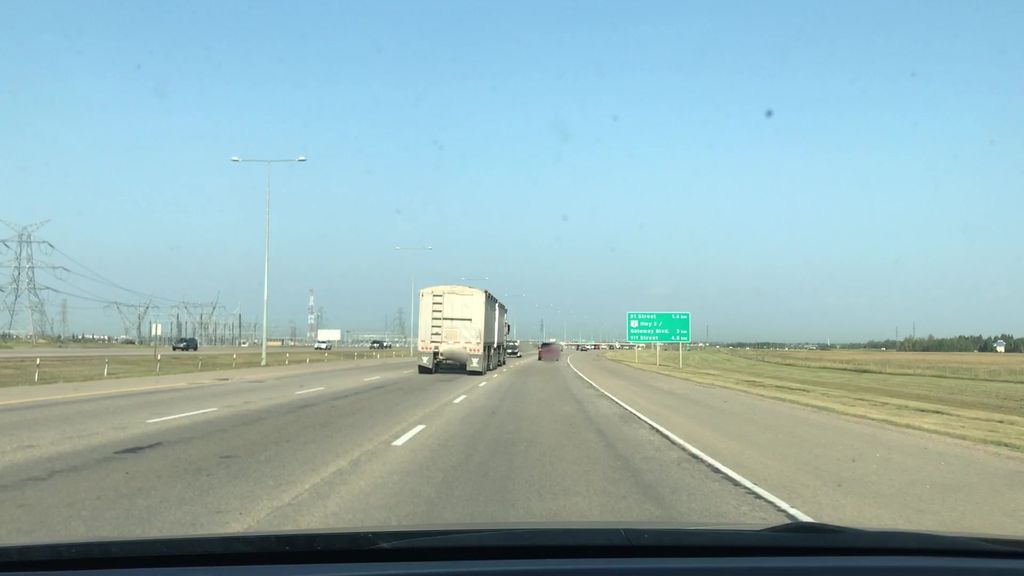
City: edmonton